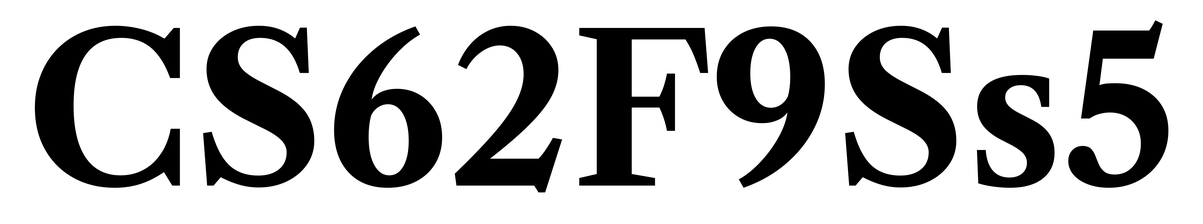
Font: LibreCaslonText_Bold